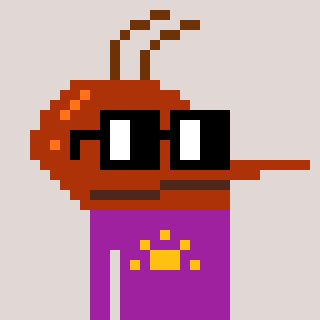
a pixel art character with square black glasses, a mosquito-shaped head and a magenta-colored body on a warm background